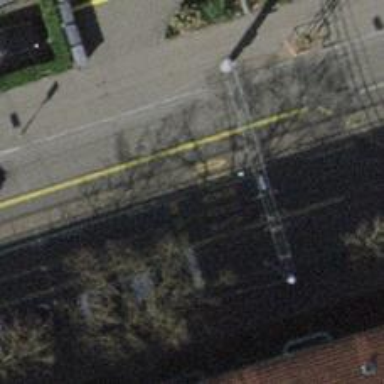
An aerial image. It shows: Road with traffic signals.